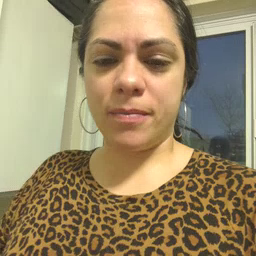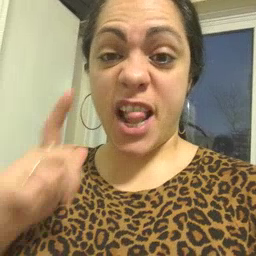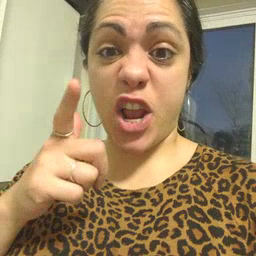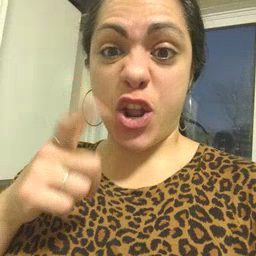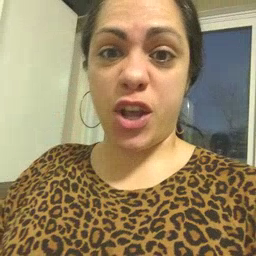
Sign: later